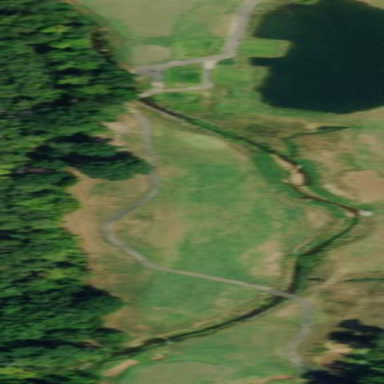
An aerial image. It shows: Scenic view of water hazard on golf course. The natural water feature adds beauty to the landscape.